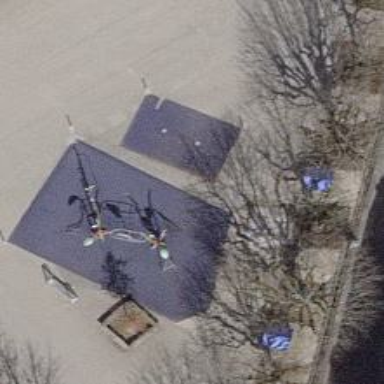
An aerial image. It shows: Playground with various structures for recreational activities.